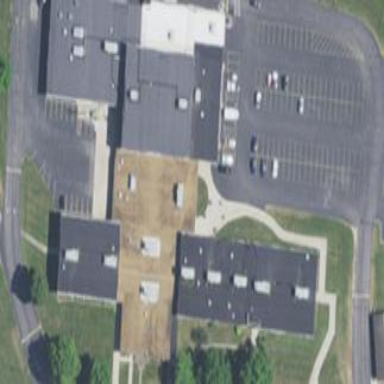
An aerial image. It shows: School building.